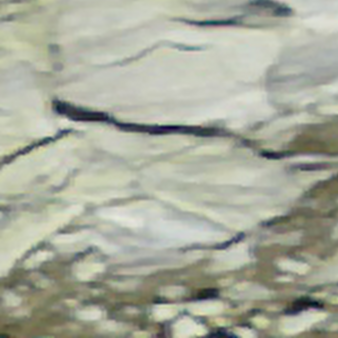
Label: other